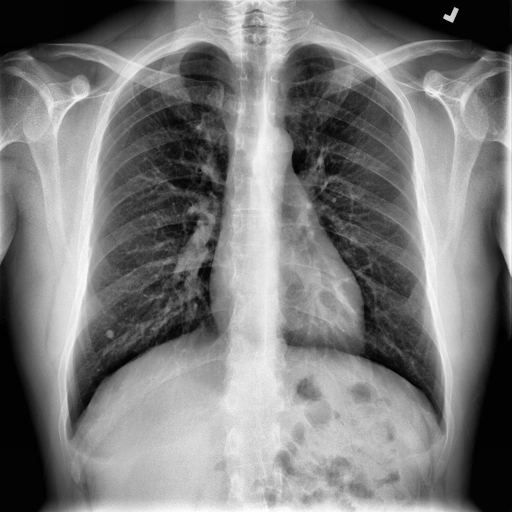
Finding: NORMAL